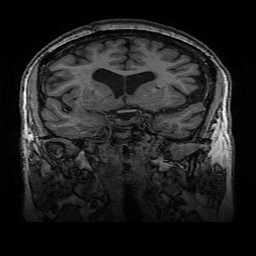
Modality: T1w
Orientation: sagittal
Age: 67
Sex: female
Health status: healthy
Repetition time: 2.53 s
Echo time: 0.0034 s